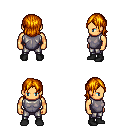
a pixel art fantasy rpg character, male body template, human, tanned skin, steel chest armor, metal pants, dark blonde long bangs hairstyle, black shoes, four views (front, back, left, right), 2x2 character sprite sheet, small pixel art, hard edges, no anti-aliasing